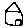
Label: house